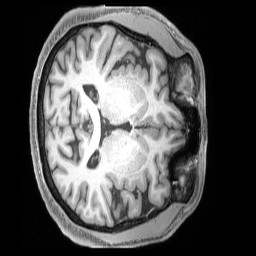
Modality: T1w
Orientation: axial
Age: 39
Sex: male
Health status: ill
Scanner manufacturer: siemens
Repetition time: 2.4 s
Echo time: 0.00231 s